Question: Given an undirected graph with N vertices and M edges I need to find the number of cycles in the graph. But there is a constraint.
Here is an example of it:
Consider this graph with 6 vertices and 7 edge pairs :- A-B , B-C , C-F , A-D , D-E , E-F , B-E.
Here is the image for better understanding :

Then here 2 cycles should be counted that are A-B-E-D-A and B-C-F-E-B but not A-B-C-F-E-D-A
So I need to find the count of the total cycles in the graph.
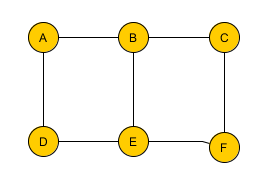
Answer: I think you are looking for a <URL>. The non-tree edges of the graph represent a cycle basis: If you connect the endpoints by the unique path through the tree, you get an element of the basis.
So if the graph is connected, the number of basis elements is 'm - n + 1' (m = number of edges, n = number of nodes). If it's not connected, just decompose it into connected components and sum up the number of basis elements of the components. You get something like 'm - n + c' where c is the number of connected components. Thus, if you're not interested in the actual cycles and only in their count, you just need to find the number of connected components. You can use DFS or BFS for that as well.